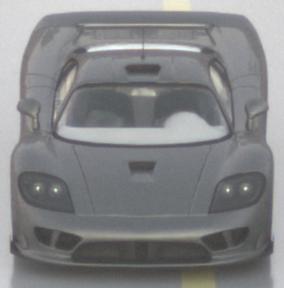
Make: Saleen
Model: S7
Detailed model: -
Model produced from: 2000
Model produced until: 2008
Doors: 2
Color: gray
Road condition: wet road
Daytime: sunrise or sunset
Contrast: low contrast